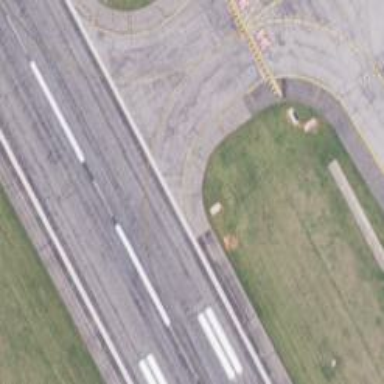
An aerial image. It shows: Asphalt taxiway at the airport.